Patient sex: M
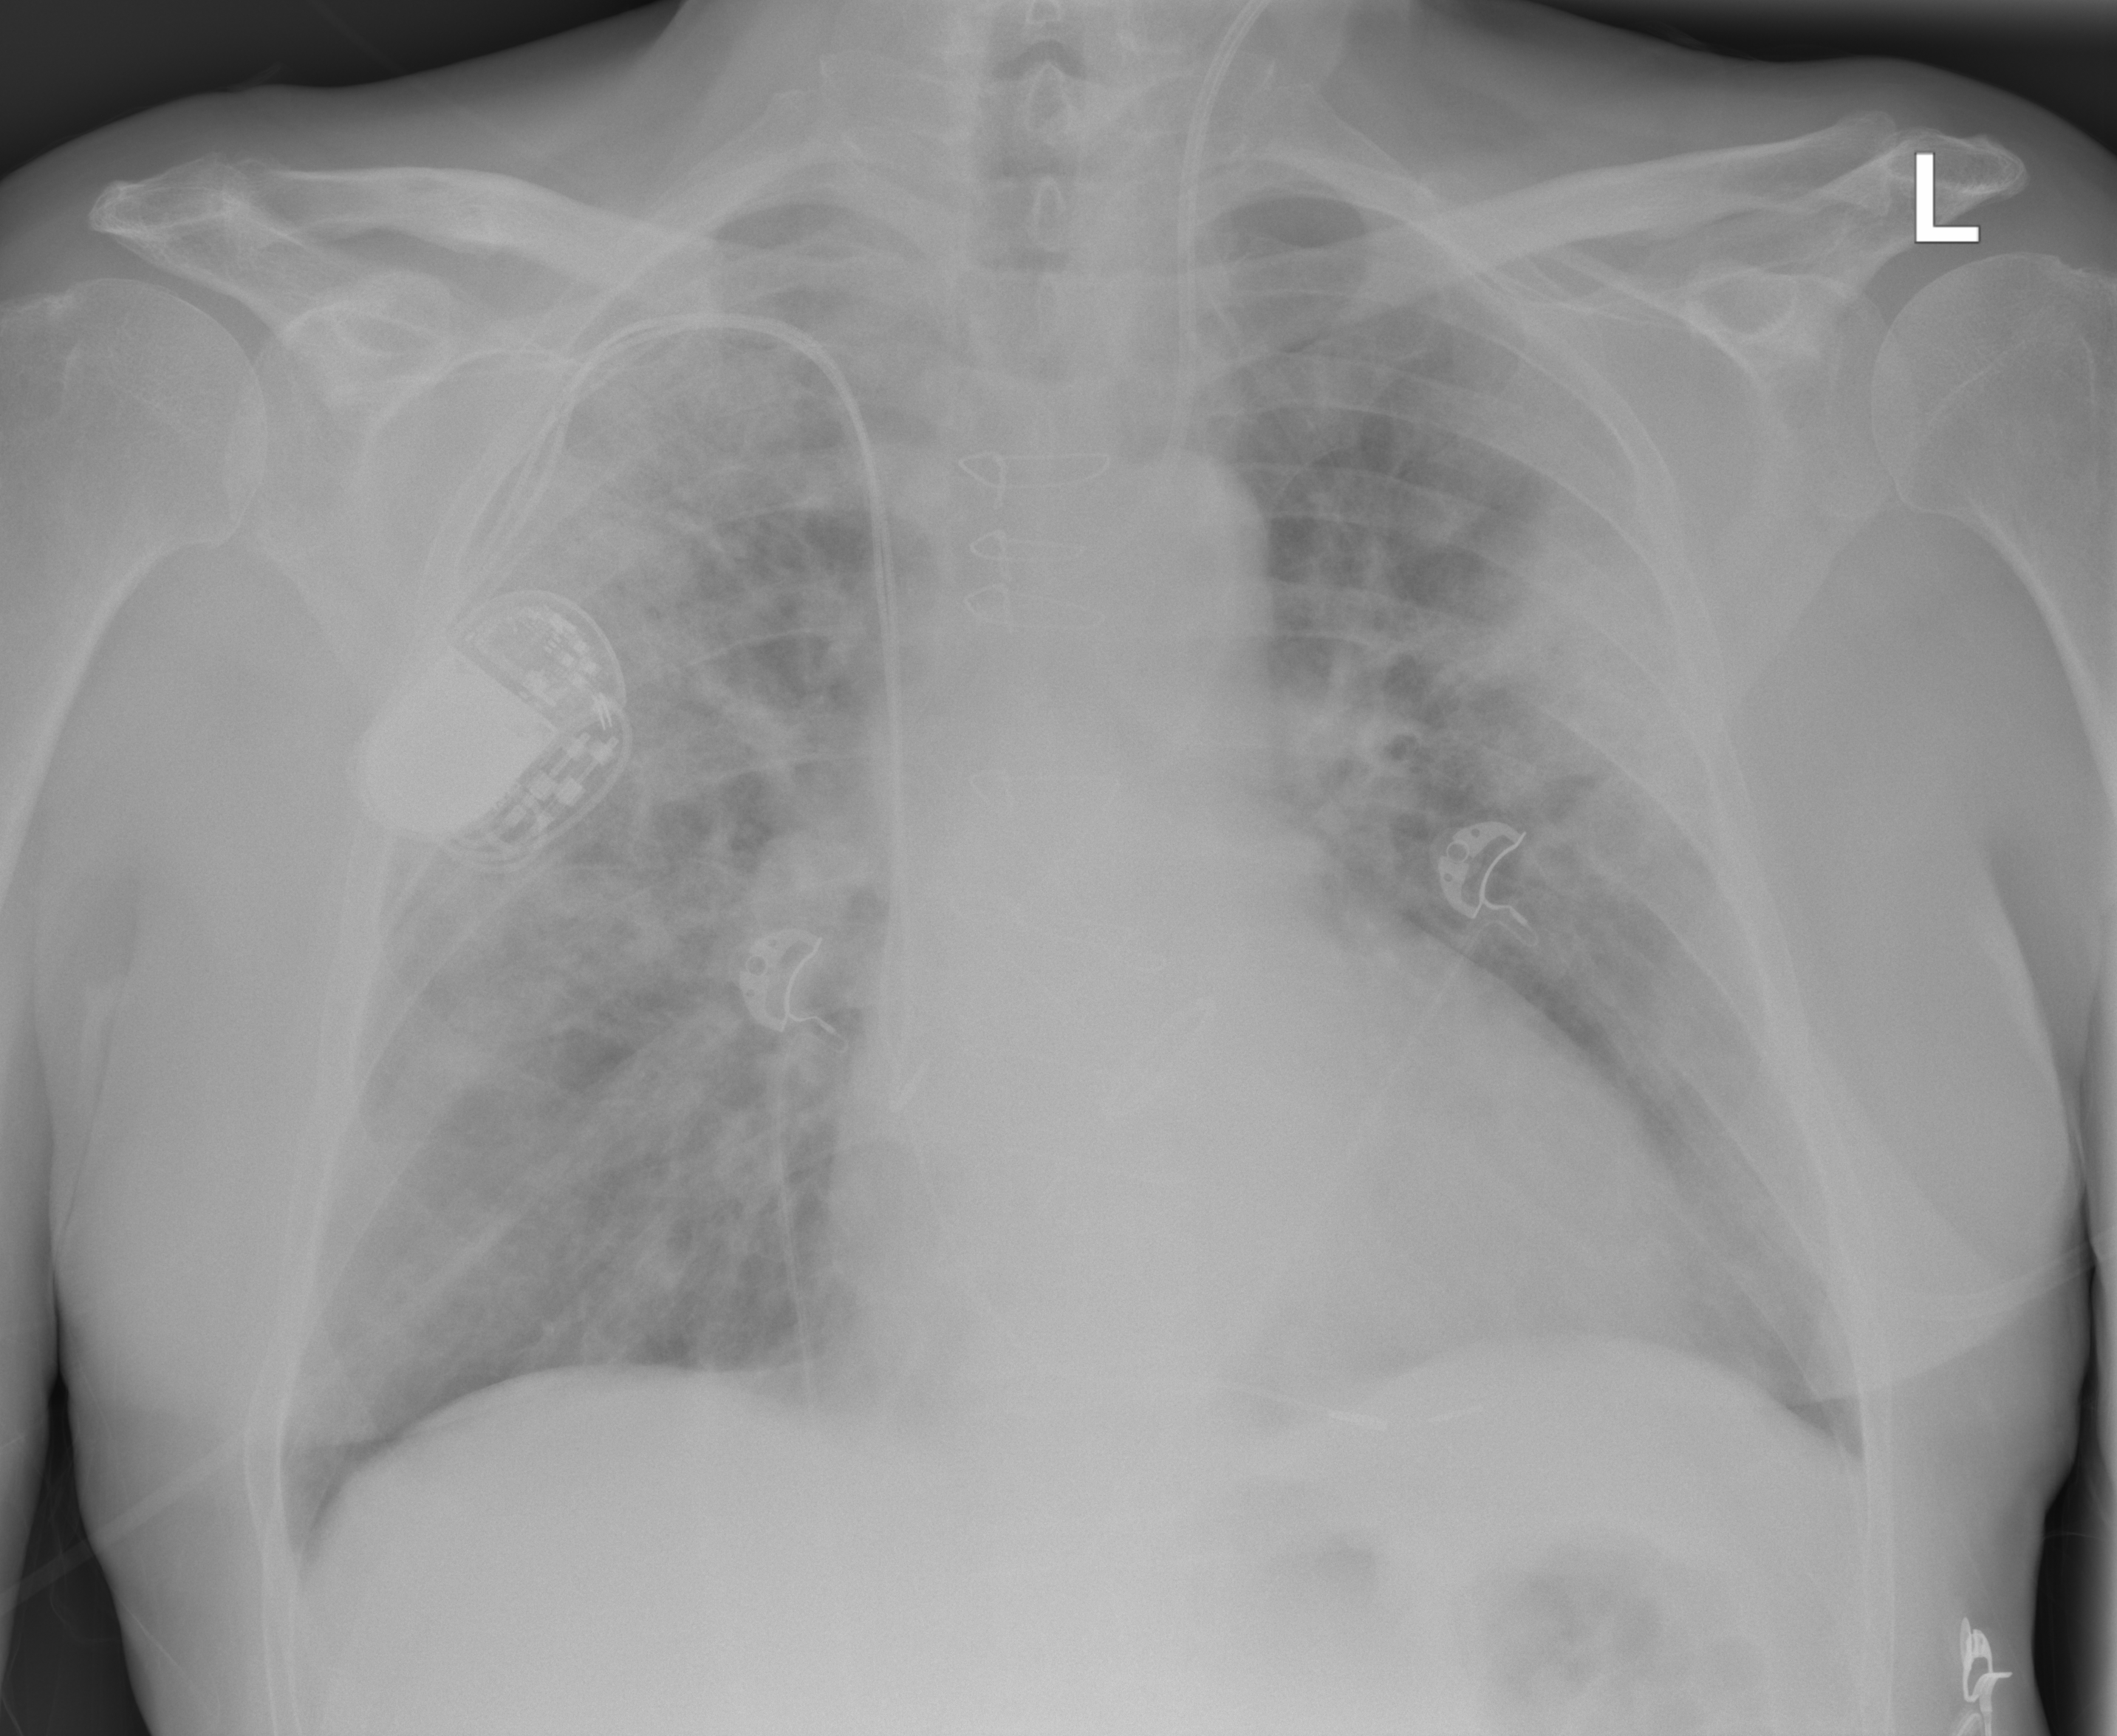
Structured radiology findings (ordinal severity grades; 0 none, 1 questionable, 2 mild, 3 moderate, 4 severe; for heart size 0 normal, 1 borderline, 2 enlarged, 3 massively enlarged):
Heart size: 1
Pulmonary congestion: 2
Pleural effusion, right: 0
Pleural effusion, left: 0
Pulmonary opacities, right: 3
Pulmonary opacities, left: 3
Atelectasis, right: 2
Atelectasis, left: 2